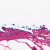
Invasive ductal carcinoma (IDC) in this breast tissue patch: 0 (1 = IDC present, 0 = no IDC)